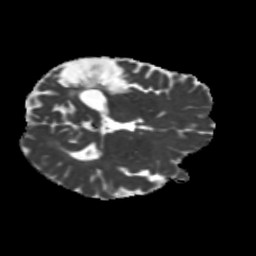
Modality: MD
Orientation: axial
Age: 47
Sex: male
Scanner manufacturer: siemens
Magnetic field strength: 3 T
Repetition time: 5.25 s
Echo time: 0.08 s